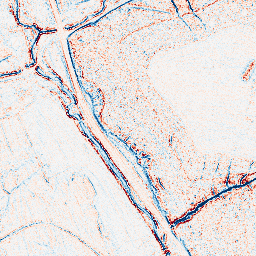
Category: edge_preserving
Decomposition family: bilateral
Decomposition parameters: d: 5
sigma_color: 50
sigma_space: 25
Upsampling method: sinc_blackman
Upsampling parameters: scale: 4
kernel_size: 16
Upsampling scale: 4